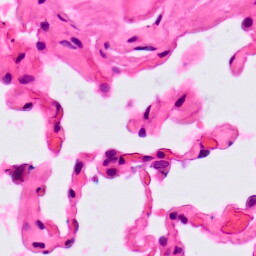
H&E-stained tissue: Lung